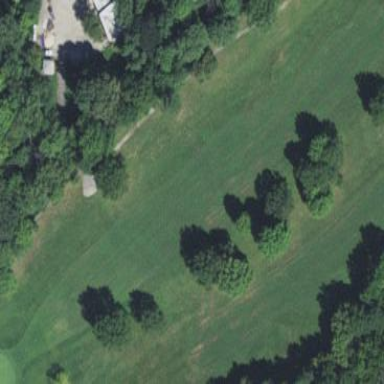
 part of golf course fairway. It is used for the sport of golf."